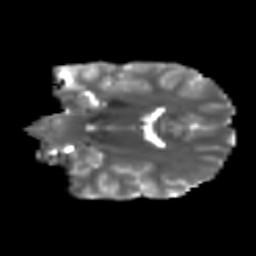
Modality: T2w
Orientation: coronal
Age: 17
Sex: male
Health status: ill
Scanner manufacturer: ge
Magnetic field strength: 3 T
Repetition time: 6.776 s
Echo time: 0.0794 s